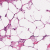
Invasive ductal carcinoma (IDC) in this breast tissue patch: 1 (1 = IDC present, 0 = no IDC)